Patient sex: F
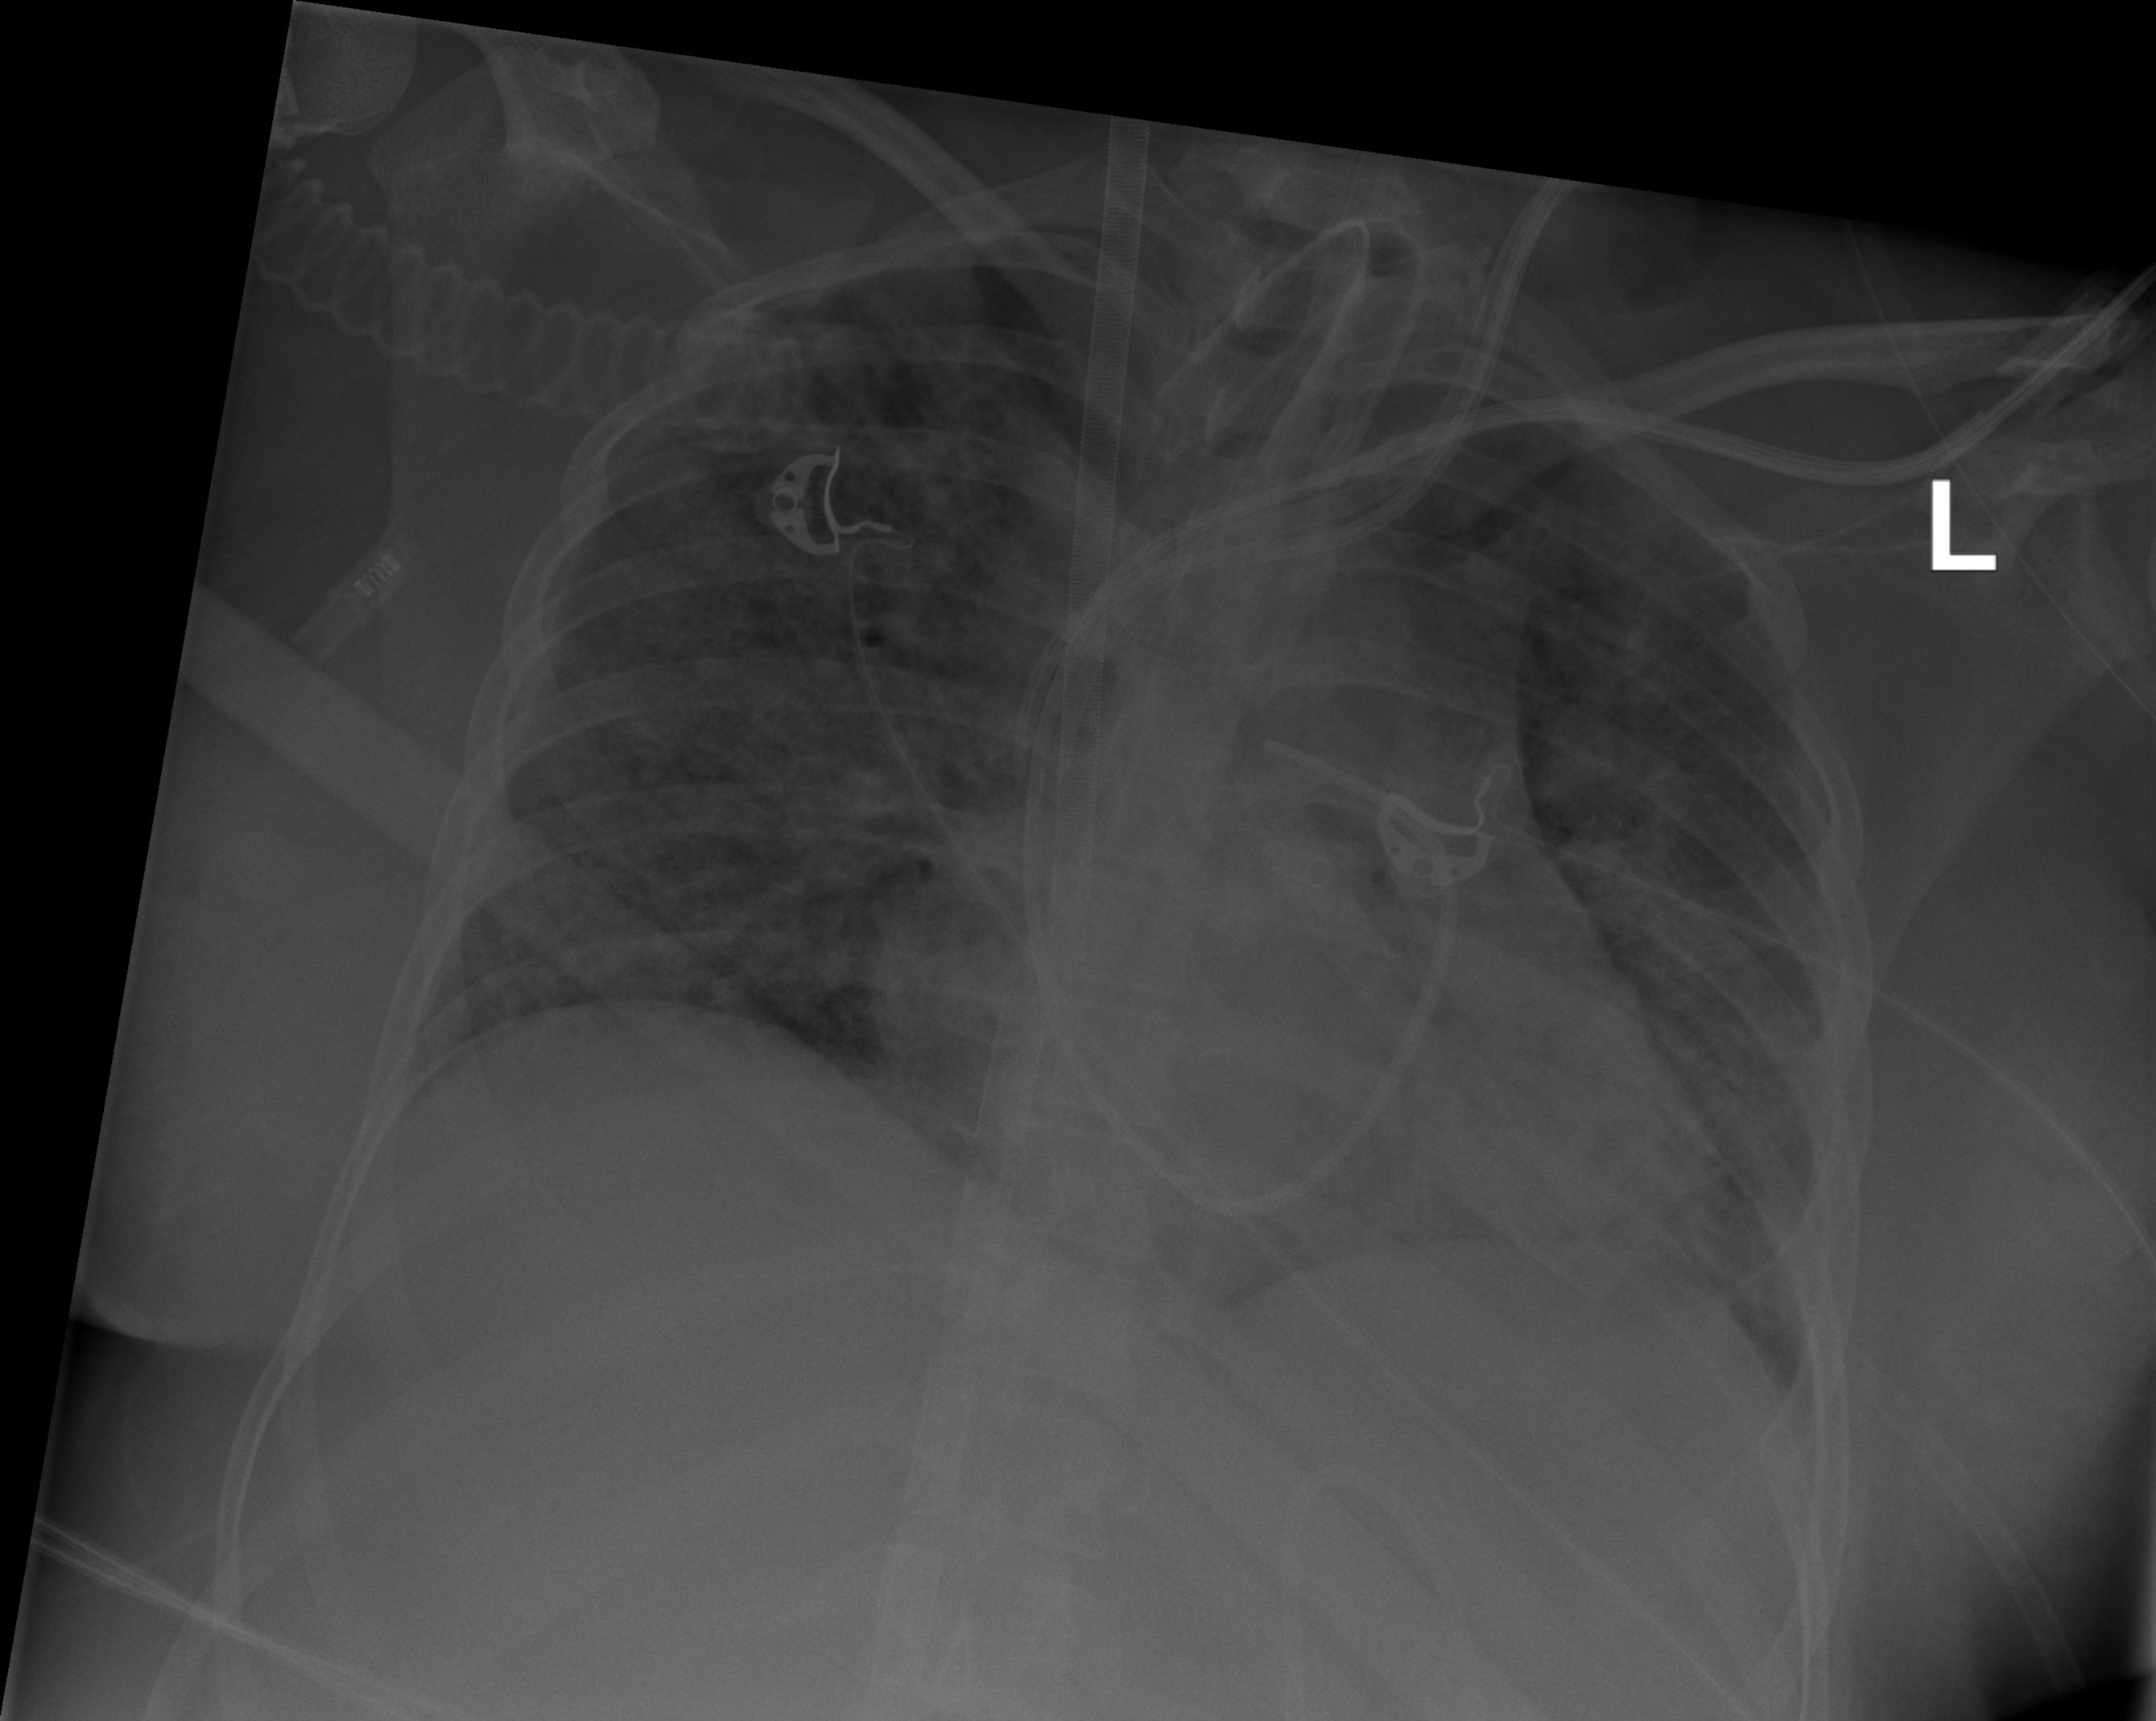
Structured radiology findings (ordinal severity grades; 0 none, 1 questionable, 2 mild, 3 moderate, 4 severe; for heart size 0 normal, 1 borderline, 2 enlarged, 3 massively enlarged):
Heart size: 2
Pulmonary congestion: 0
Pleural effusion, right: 0
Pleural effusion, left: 0
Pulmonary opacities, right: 3
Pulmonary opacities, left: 3
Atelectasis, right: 2
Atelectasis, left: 2